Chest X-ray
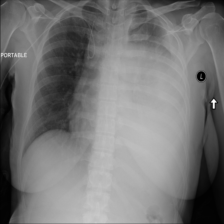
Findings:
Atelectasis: negative
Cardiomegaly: negative
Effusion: positive
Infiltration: negative
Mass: negative
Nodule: negative
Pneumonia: negative
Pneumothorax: negative
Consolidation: negative
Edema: negative
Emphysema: negative
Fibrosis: negative
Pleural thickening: negative
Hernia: negative